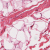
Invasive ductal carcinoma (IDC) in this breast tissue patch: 0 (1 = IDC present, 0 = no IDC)